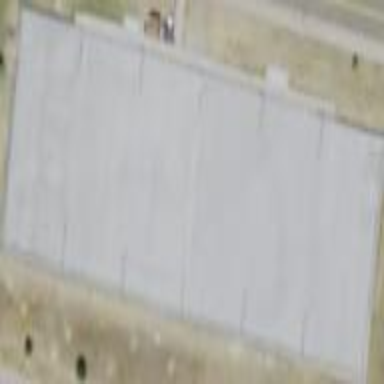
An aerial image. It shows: Asphalt tennis court.